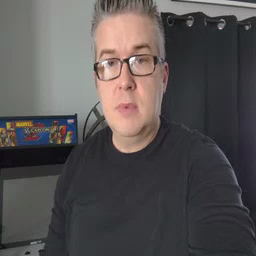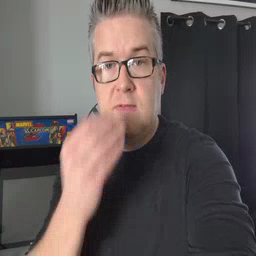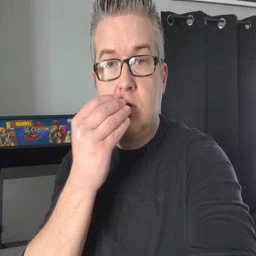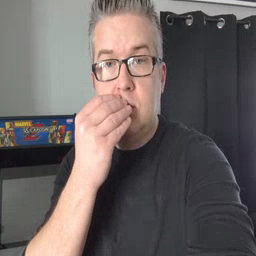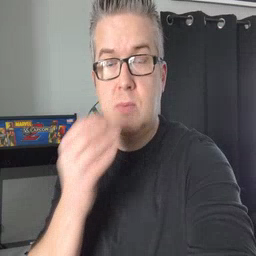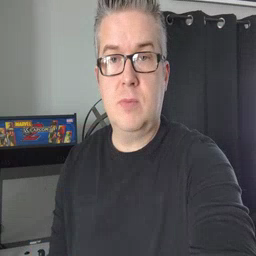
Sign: food